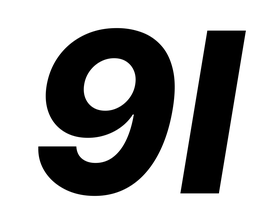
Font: Inter-Italic_ExtraBold_Italic